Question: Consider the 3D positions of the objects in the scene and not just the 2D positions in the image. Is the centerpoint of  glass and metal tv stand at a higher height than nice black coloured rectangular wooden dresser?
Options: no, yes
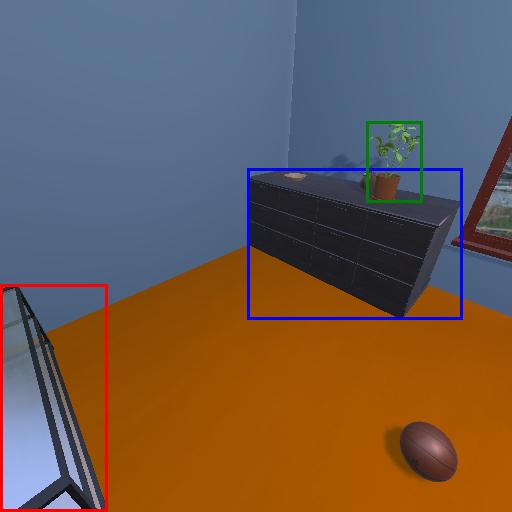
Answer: no